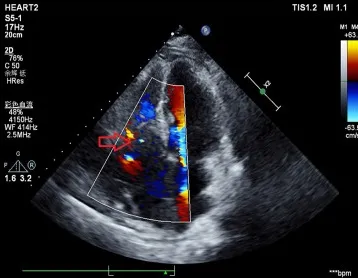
Echocardiography results after surgical resection. (A) Echocardiogram results at October 19, 2022 indicated a hypoechoic mass with irregular shape measuring approximately 85 mm x 54 mm is observed from the right atrium to the right ventricle. The boundary between the mass and the tricuspid valve is unclear, and the mass infiltrates the interatrial septum, suggesting tumor recurrence (with an increased size compared to pre-surgery) and severe tricuspid valve stenosis.
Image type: radiology (ultrasound)